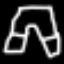
Label: pants